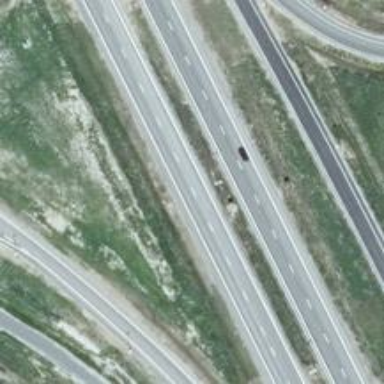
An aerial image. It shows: Asphalt motorway.